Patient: sex M, age 62
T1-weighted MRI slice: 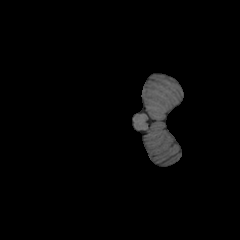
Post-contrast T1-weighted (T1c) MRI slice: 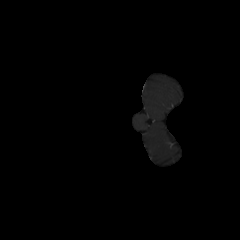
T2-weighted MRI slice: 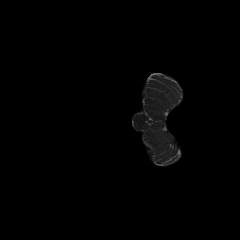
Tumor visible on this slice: no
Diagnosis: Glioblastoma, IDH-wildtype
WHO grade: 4